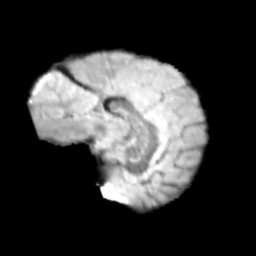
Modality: T2w
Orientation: sagittal
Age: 10
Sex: female
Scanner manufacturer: siemens
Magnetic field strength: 3 T
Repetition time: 3.8 s
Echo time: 0.07 s